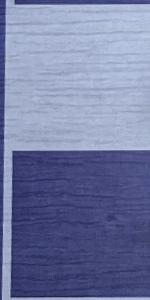
Label: Empty